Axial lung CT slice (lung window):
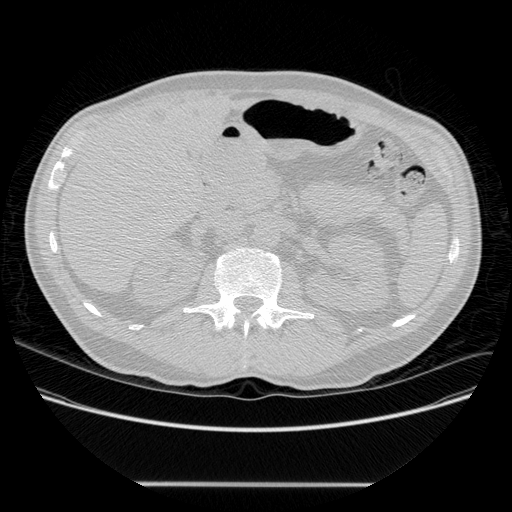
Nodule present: no